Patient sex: F
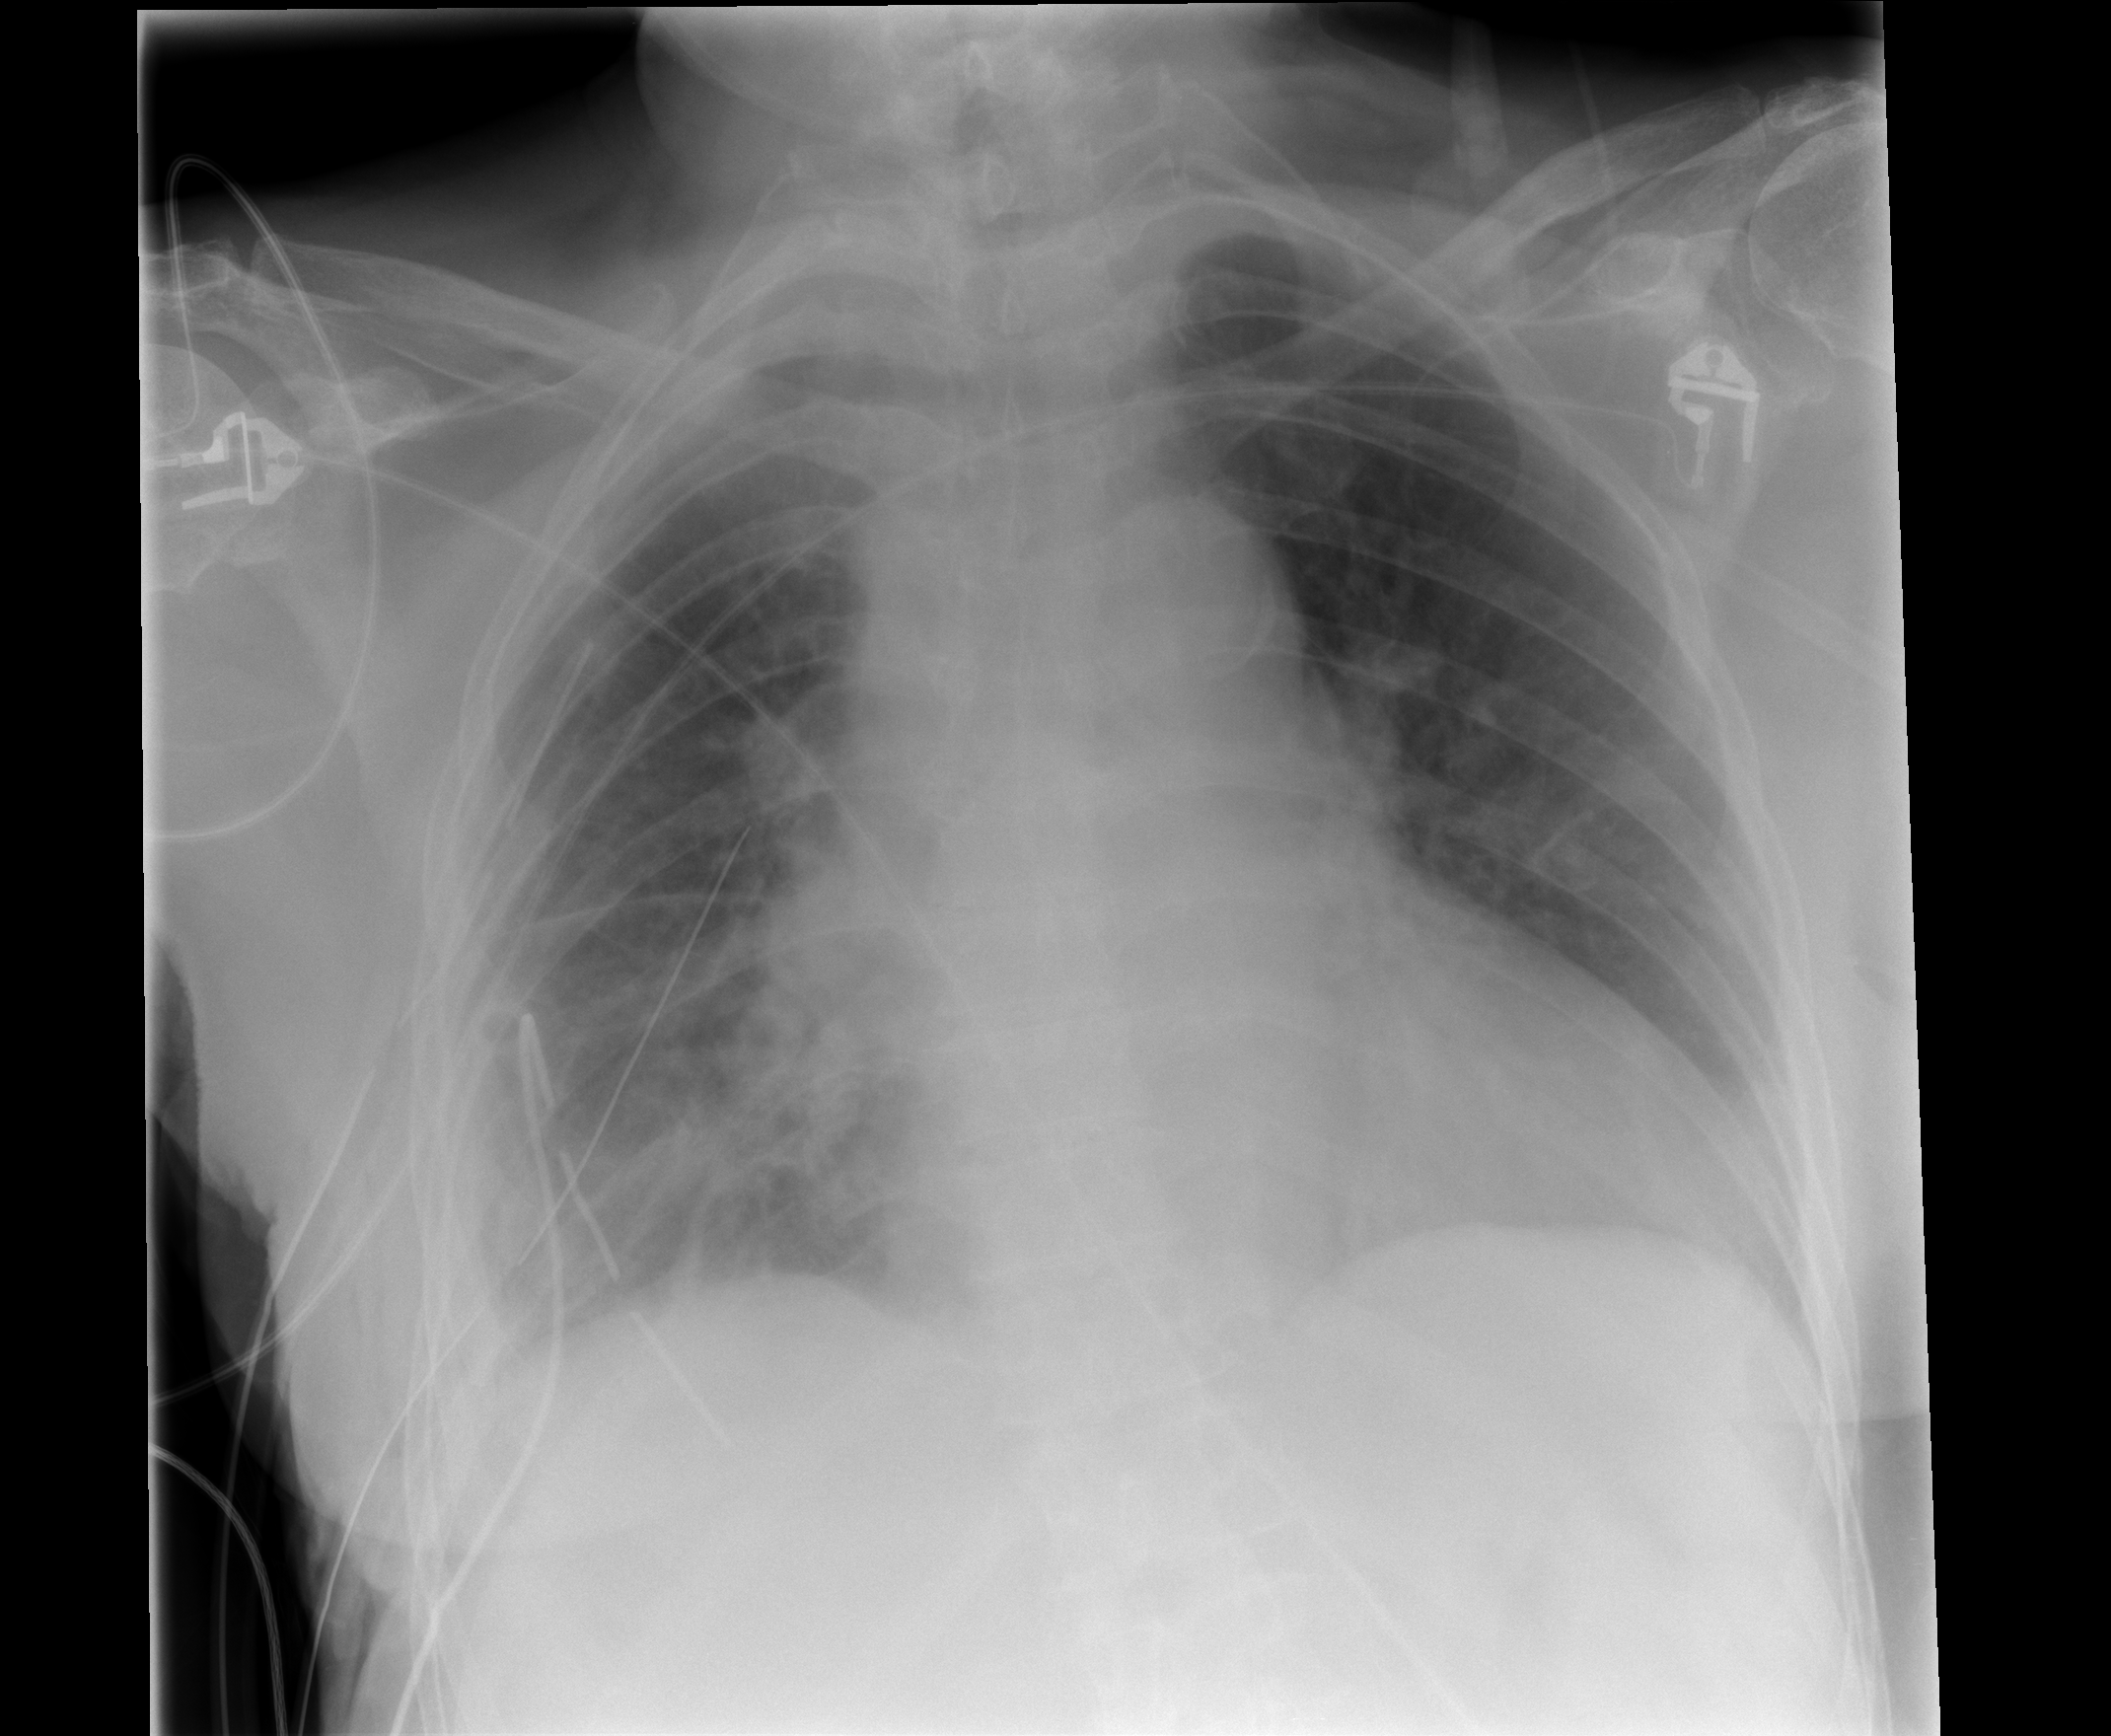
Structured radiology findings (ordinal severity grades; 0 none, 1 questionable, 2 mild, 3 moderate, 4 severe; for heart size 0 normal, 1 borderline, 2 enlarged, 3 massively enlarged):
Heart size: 2
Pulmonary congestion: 2
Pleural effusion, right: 1
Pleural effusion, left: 0
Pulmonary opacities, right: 0
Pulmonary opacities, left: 0
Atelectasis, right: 2
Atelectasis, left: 0